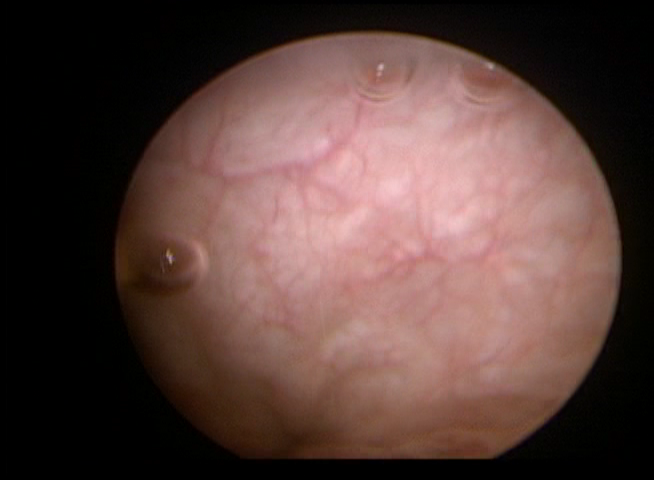
Modality: WLC
Class: Normal mucosa
Bladder cancer association: No